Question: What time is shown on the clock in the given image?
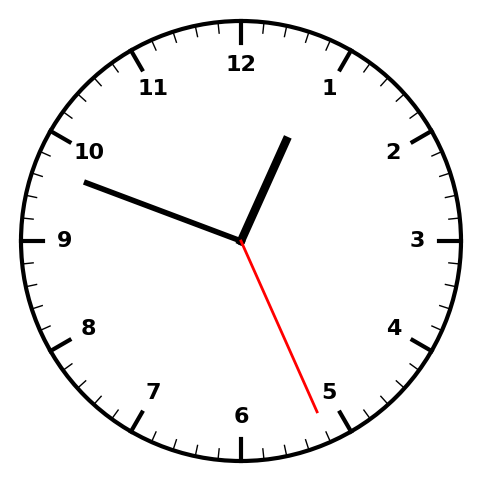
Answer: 12:48:26